Aerial crown-view tile of a tropical tree (Barro Colorado Island, Panama), acquired 20250512:
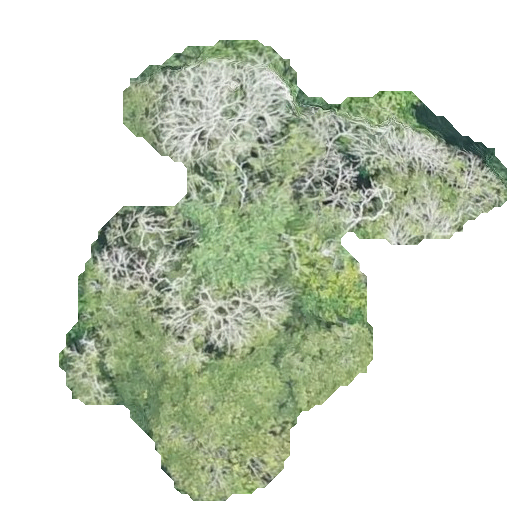
Species: Handroanthus guayacan
GBIF accepted scientific name: Handroanthus guayacan
Crown area: 164.088 m²